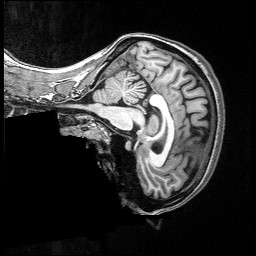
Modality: T1w
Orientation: sagittal
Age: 35
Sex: female
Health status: ill
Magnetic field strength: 3 T
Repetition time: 2.53 s
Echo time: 0.00331 s